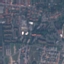
Land use / land cover class: Residential